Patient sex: M
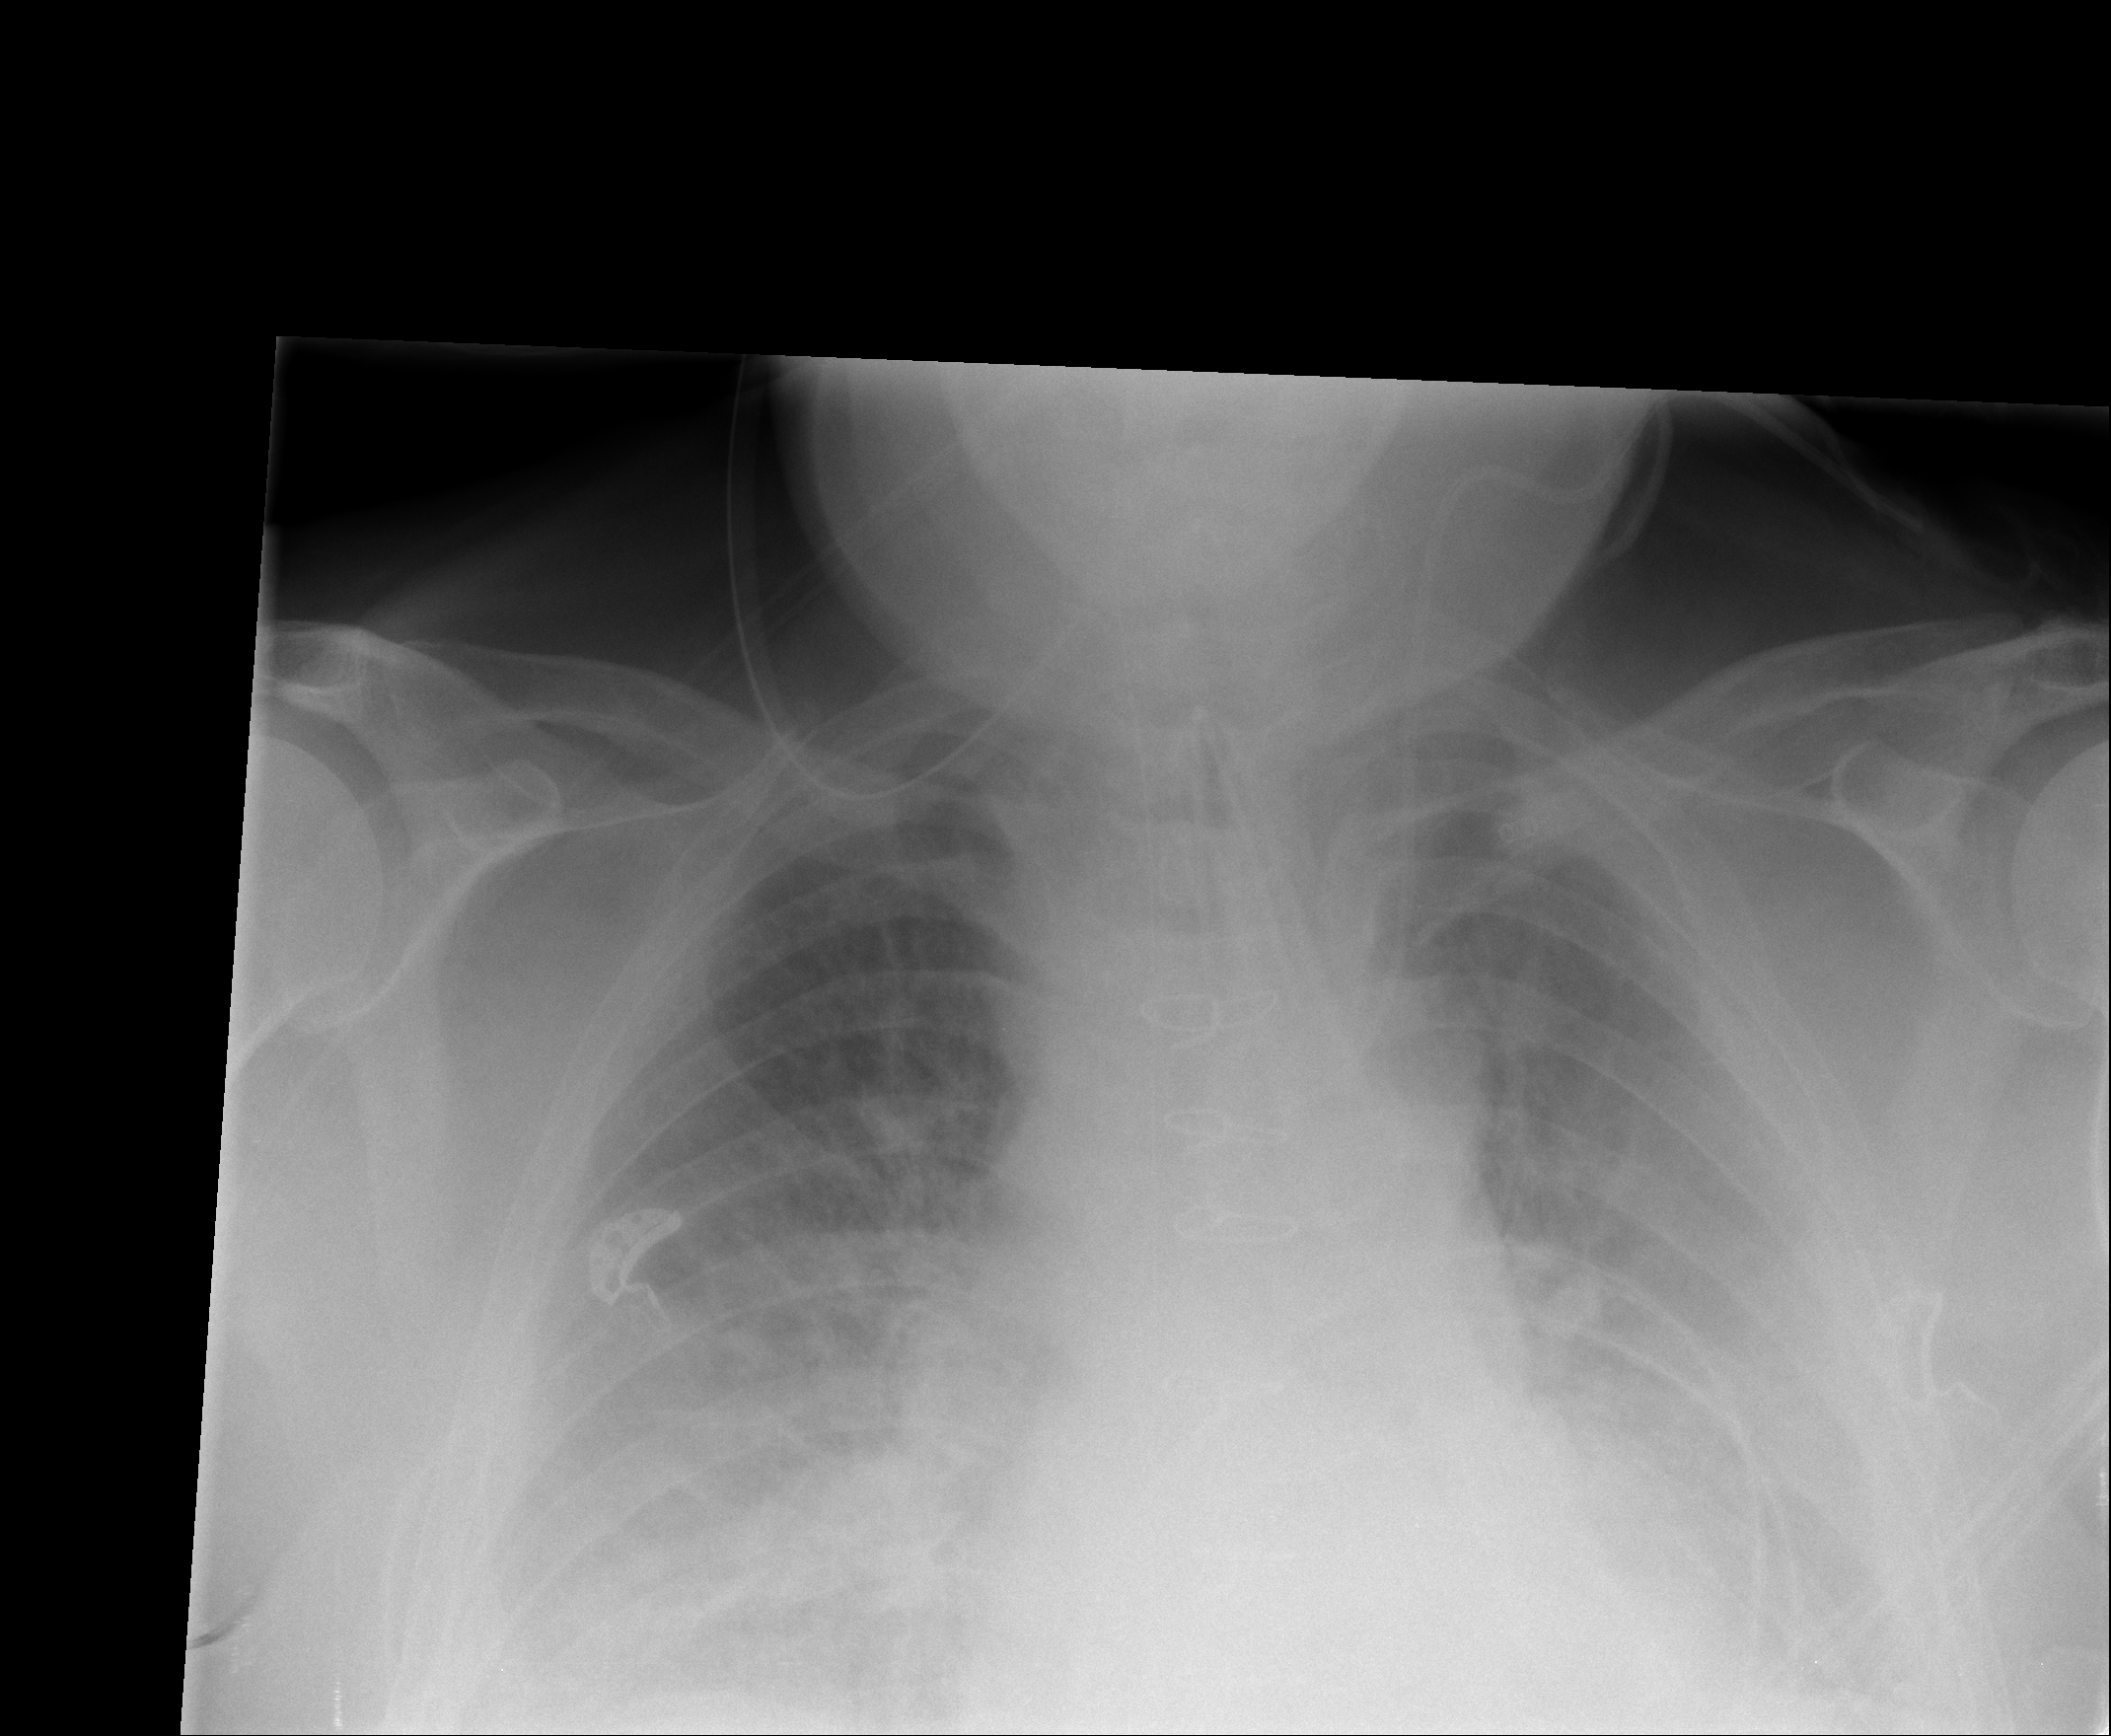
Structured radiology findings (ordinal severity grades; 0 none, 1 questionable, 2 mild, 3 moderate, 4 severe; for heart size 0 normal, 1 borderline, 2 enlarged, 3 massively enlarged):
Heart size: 2
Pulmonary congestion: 3
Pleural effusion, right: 2
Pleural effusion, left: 2
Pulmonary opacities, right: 2
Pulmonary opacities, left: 2
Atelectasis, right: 2
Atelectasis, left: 2